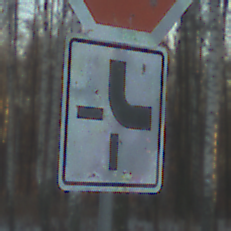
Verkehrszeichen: VerlaufVorfahrtsstrasse4
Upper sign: Stop
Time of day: SunriseSunset
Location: Outdoor (Nature)
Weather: Clear
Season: Winter
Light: Natural